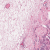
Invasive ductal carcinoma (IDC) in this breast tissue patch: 0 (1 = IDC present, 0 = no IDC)